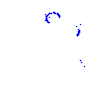
Particle: proton